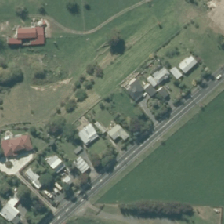
Land cover: urban_build_up